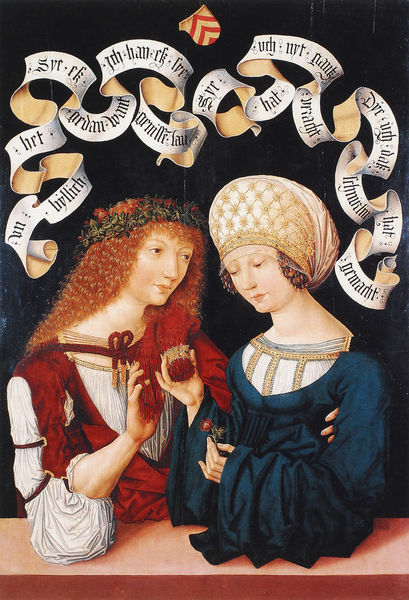
Titel: Das Gothaer Liebespaar
Künstler: Meister des Amsterdamer Kabinetts
Institution: Gotha, Schlossmuseum
Schlagwörter: blau, dunkel, hand, mann, schatten, weiß, frauen, blume, bunt, frau, haar, hut, kleid, kleider, schmuck, schwarz, türkis, blüte, rot, haube, schleife, hemd, jung, augen, falten, bildnis, gold, haare, mutter, paar, girlande, locke, locken, schön, schrift, wein, kopftuch, kordel, lockig, geschenk, kranz, wappen, rote haare, mittelalter, spruchband, schriftband, red, blue, ahnd, red hair